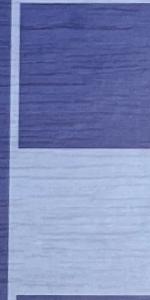
Label: Empty